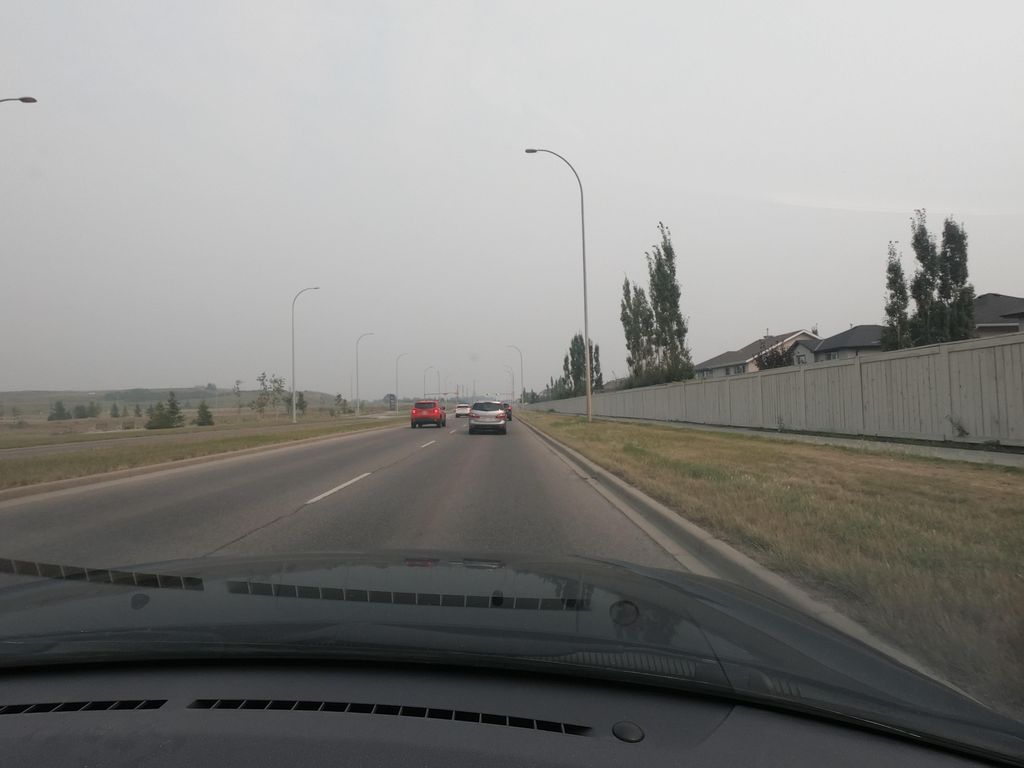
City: calgary